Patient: sex M, age 42
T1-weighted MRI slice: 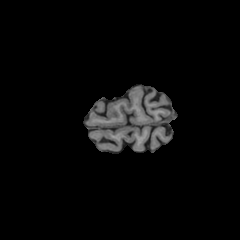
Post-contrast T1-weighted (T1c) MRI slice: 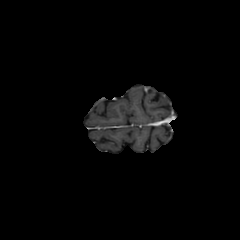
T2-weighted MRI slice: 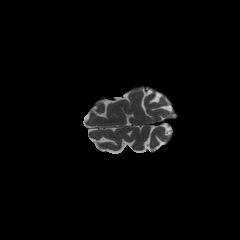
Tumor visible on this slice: no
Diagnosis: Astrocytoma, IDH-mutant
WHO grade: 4